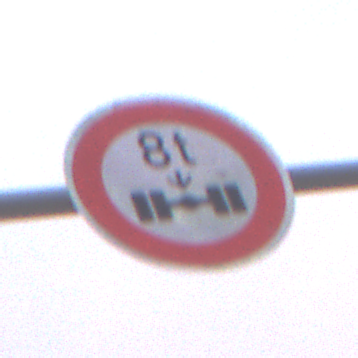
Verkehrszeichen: TatsaechlicheAchslast
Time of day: SunriseSunset
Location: Outdoor (Beach)
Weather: Overcast
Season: NotSpecified
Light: Natural